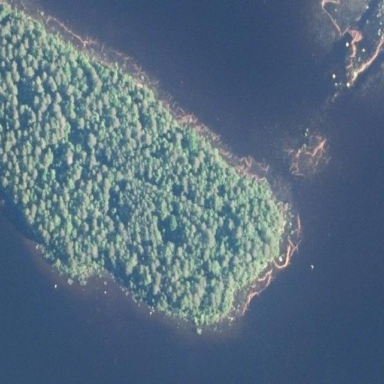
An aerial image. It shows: Islet.